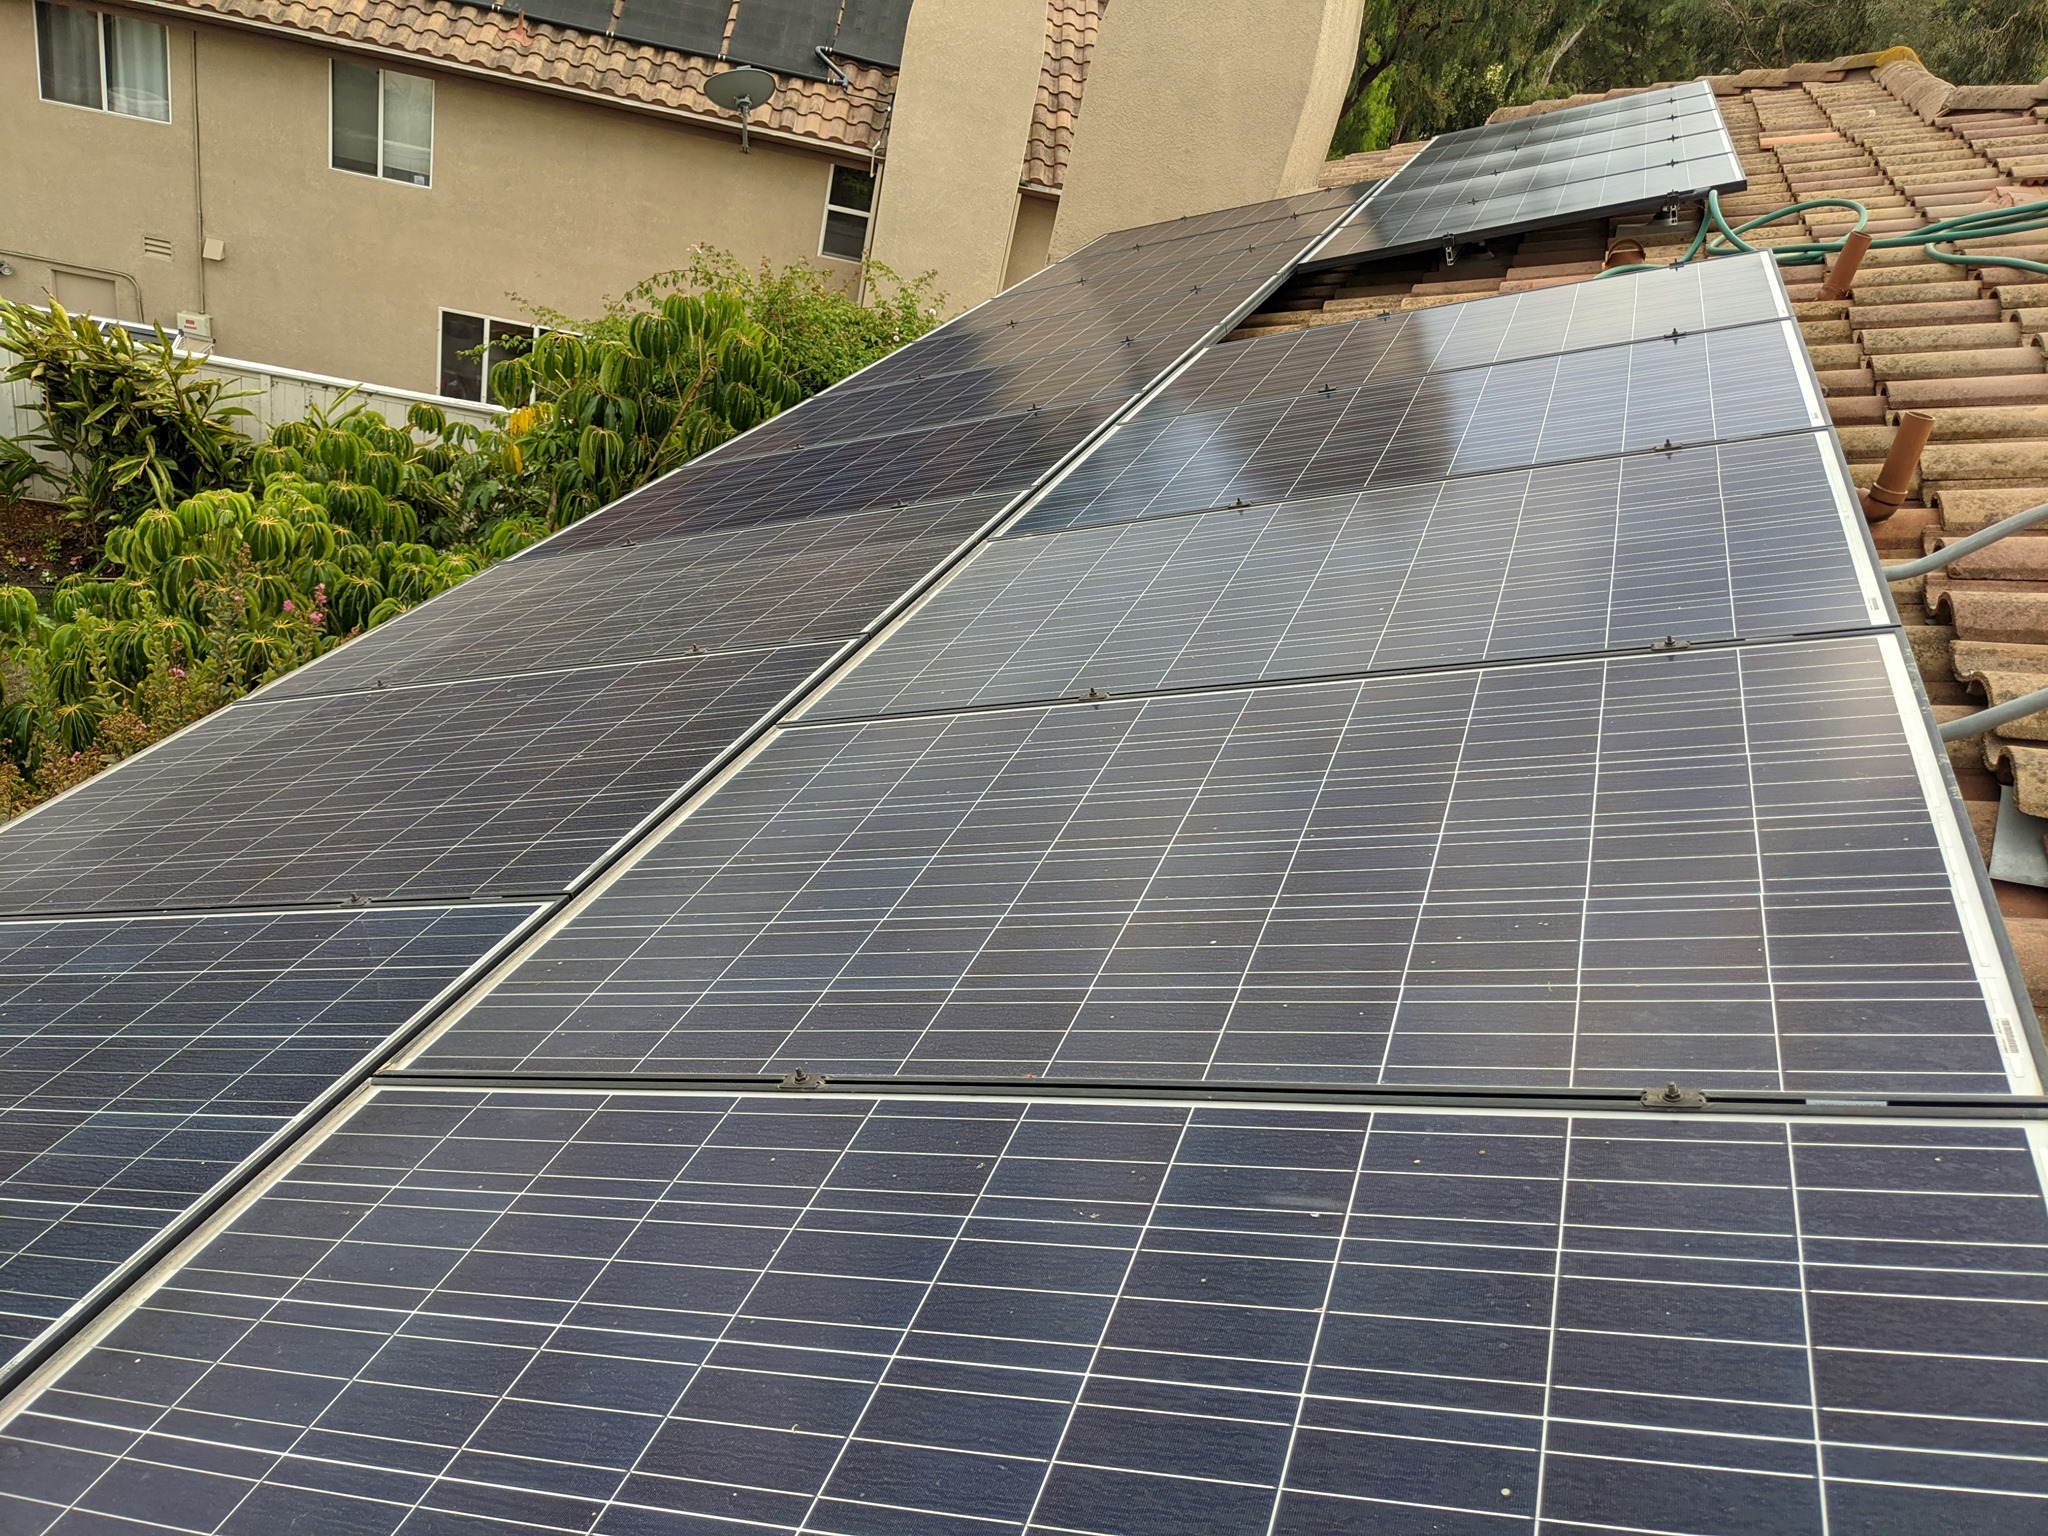
Label: Dusty